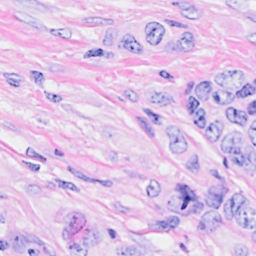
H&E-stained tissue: Breast